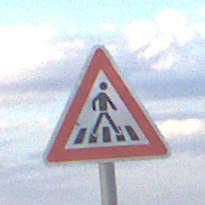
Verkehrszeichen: FussgaengerueberwegLinks
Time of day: SunriseSunset
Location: Outdoor (Nature)
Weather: PartlyCloudy
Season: NotSpecified
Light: Natural